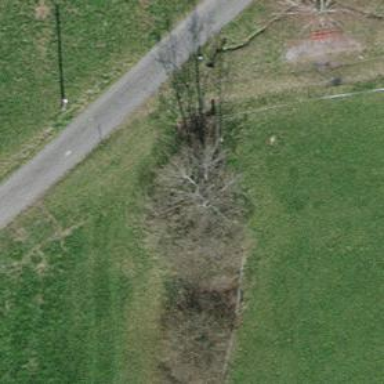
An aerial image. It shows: Culvert tunnel.